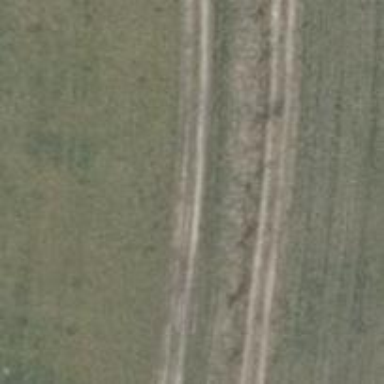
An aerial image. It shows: Row of trees in natural setting.